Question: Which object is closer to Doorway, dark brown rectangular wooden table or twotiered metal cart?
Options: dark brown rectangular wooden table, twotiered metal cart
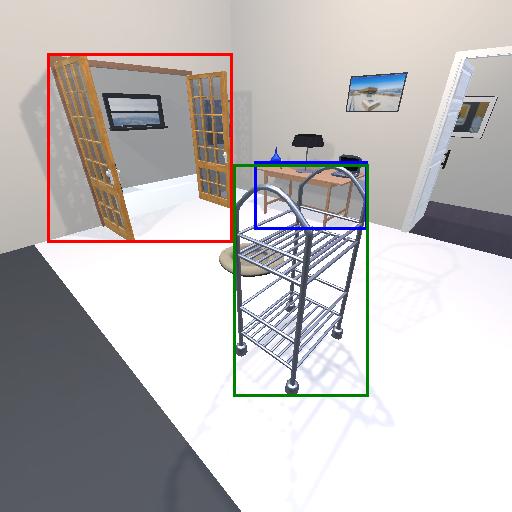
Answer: dark brown rectangular wooden table